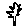
Label: tree